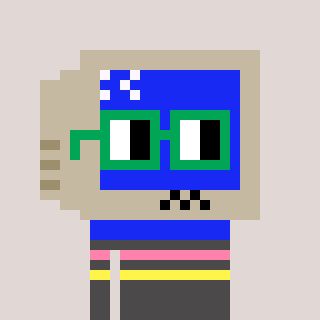
a pixel art character with square green glasses, a old monitor-shaped head and a grayscale-colored body on a warm background